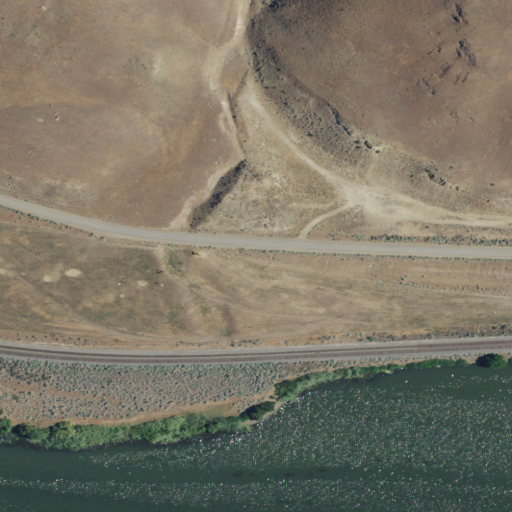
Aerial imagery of valley in Idaho named Coal Mine Gulch containing grassland, open water, and shrub